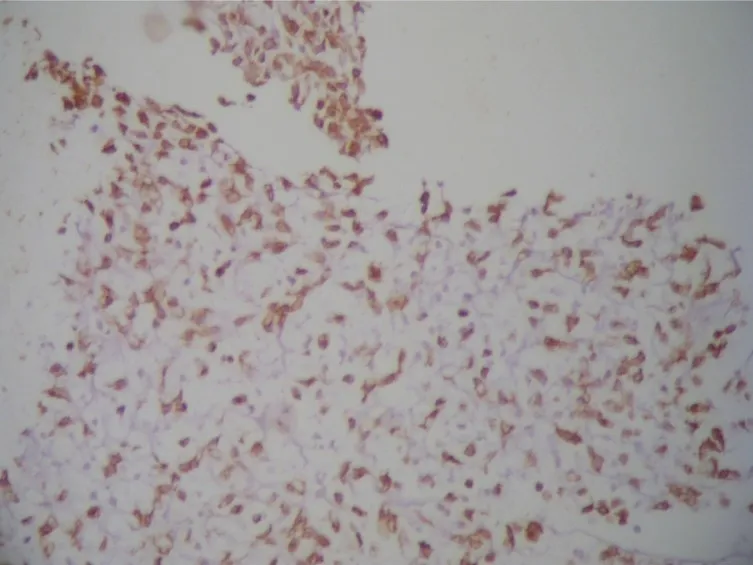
Immunohistochemistry showing a positive reaction of the tumour cells to S100 protein, and a negative reaction to casein kinase, calponin and actin.
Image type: pathology (immunostaining)